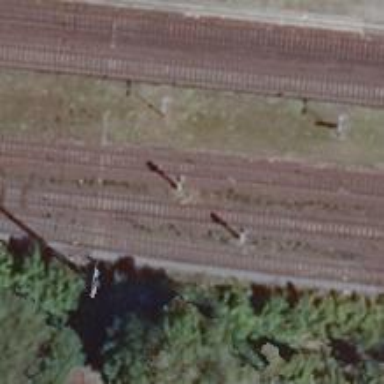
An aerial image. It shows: Railway signal.